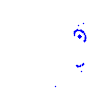
Particle: pion